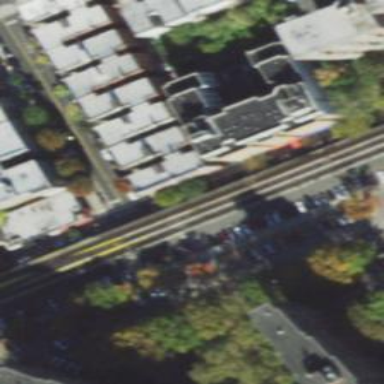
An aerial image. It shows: Primary highway with separate sidewalk.